Question: I would like to ignore certain folders turning up via 'ido-dired' when changing buffers in Emacs. These folders are system folders on a Mac and should not be removed otherwise, so at least I would like to hide them (especially annoying is, for example, '~/Documents' which is suggested when one wants to change to '~/Downloads' and thus starts to type 'Do...').
To this end, I found 'ido-ignore-directories' and I used the following line in '.emacs' to omit these folders:
'''
(setq ido-ignore-directories (quote ("~/Applications" "~/Documents" "~/Library" "~/Movies" "~/Music" "~/Pictures" "~/Public")))
'''
The problem is, that they are still suggested when I use 'ido-dired'.
How can the folders be hidden on 'ido-dired'?
When setting 'ido-ignore-directories' as suggested by npostavs, the folder still appear:
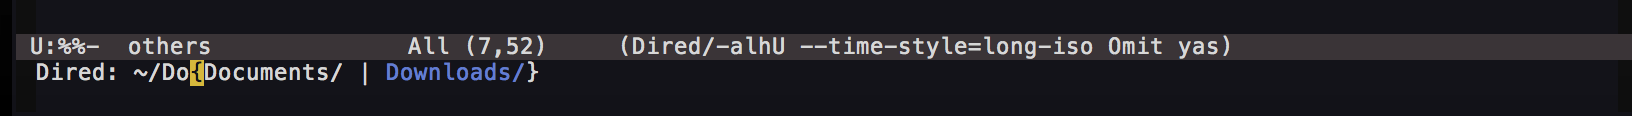
Answer: > To this end, I found 'ido-ignore-directories' and I used the following line in .emacs to omit these folders:'''
(setq ido-ignore-directories (quote ("~/Applications" "~/Documents" "~/Library" "~/Movies" "~/Music" "~/Pictures" "~/Public")))
'''
'ido-ignore-directories' is the correct variable, but it matches just the directory name itself, not the full path.
'''
(setq ido-ignore-directories
'("Applications/" "Documents/" "Library/" "Movies/" "Music/" "Pictures/" "Public/"))
'''